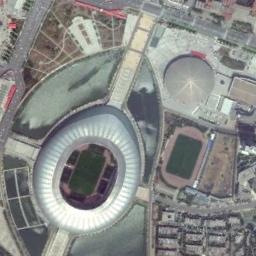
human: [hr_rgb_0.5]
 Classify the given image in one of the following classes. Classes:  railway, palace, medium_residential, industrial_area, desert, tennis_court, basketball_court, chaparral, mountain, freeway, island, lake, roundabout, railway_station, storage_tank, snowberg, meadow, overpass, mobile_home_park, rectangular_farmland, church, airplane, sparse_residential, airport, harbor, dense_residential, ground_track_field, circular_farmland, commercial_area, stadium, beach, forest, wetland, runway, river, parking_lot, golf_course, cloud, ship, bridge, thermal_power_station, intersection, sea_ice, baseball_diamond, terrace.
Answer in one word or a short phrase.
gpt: stadium